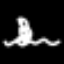
Label: frog